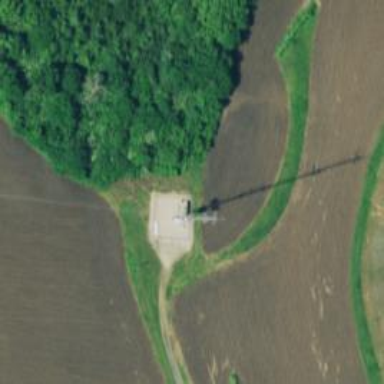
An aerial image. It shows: Mast tower used for communication.